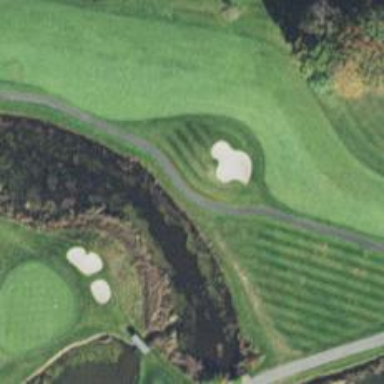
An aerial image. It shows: Path used for both walking and golf.